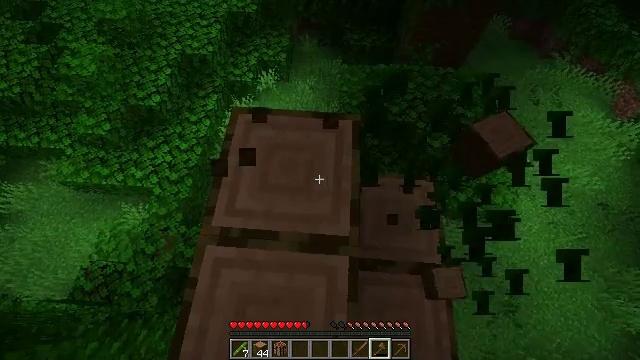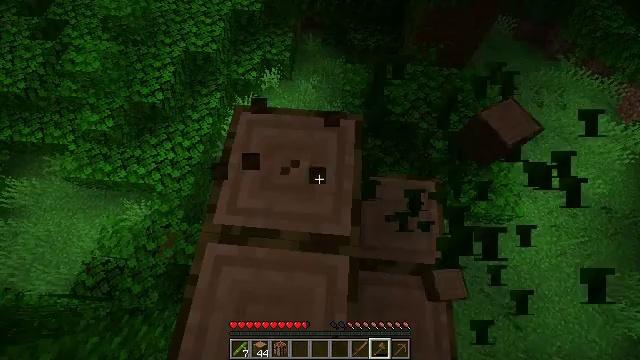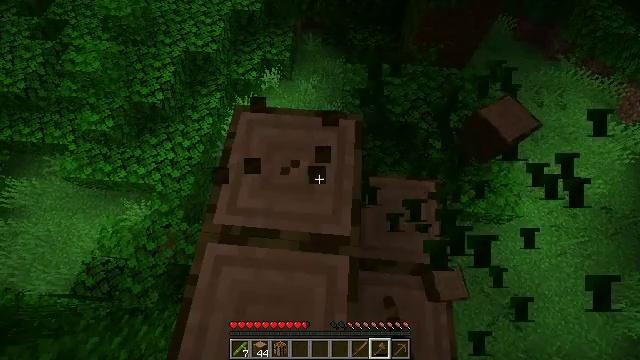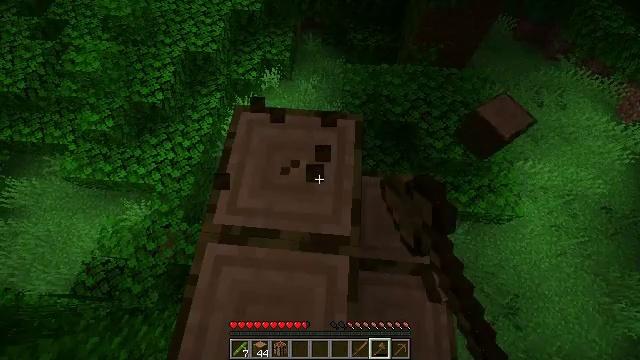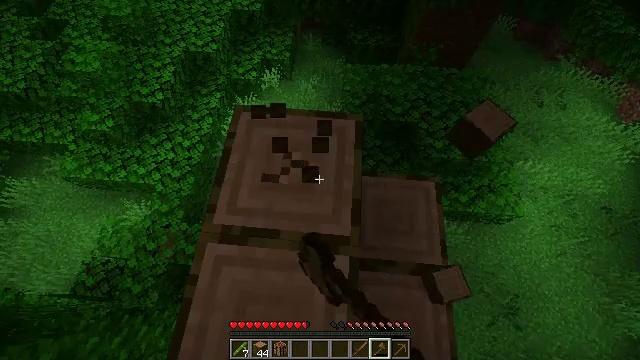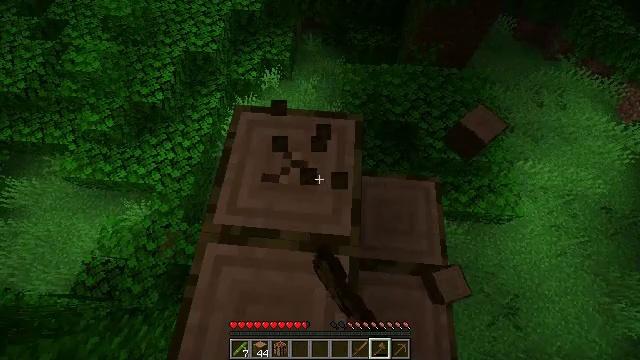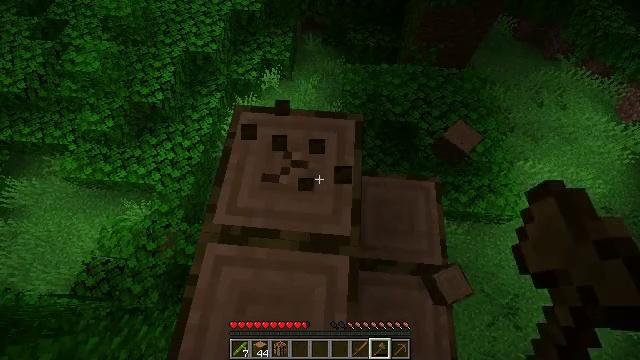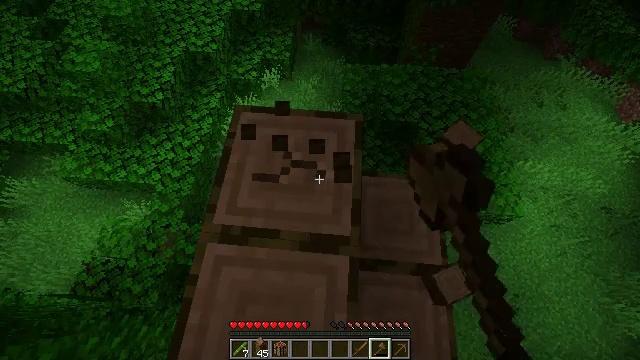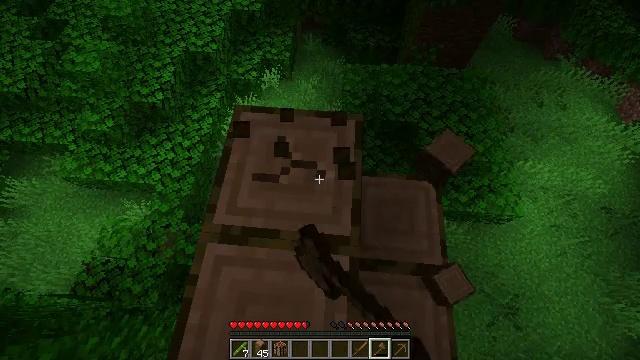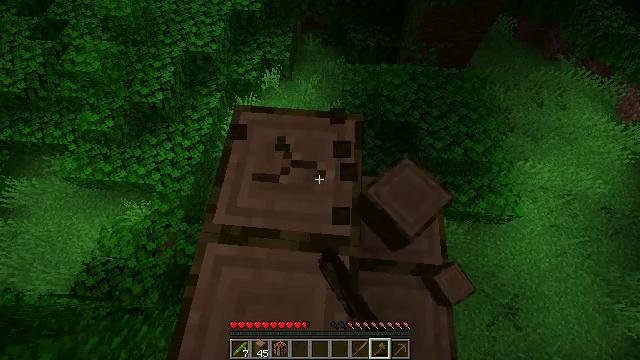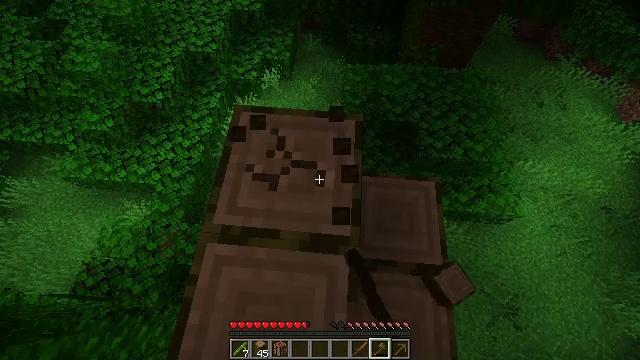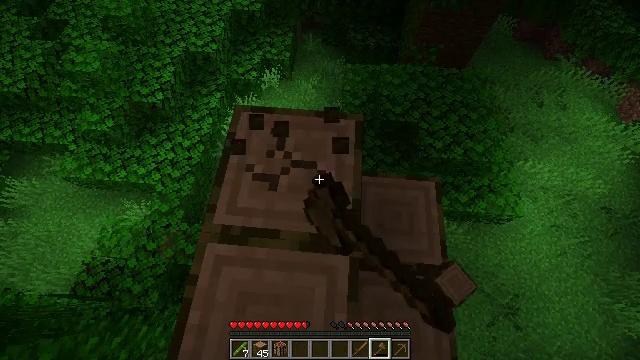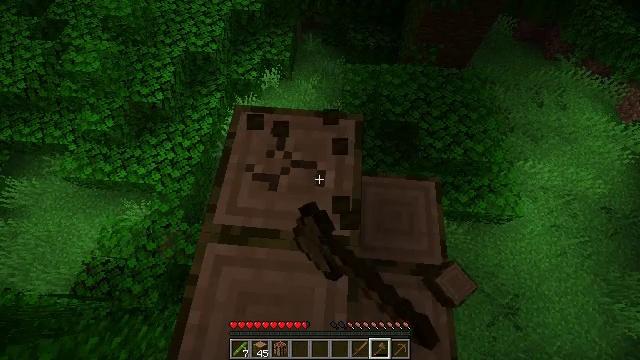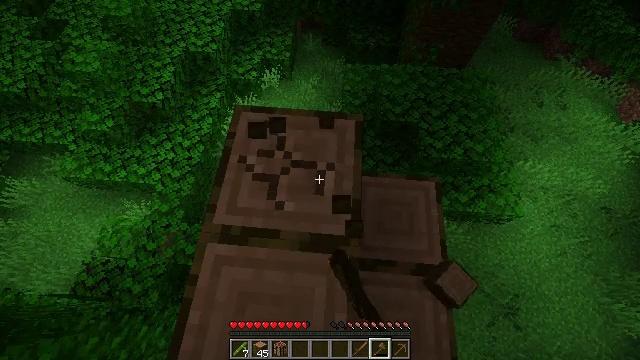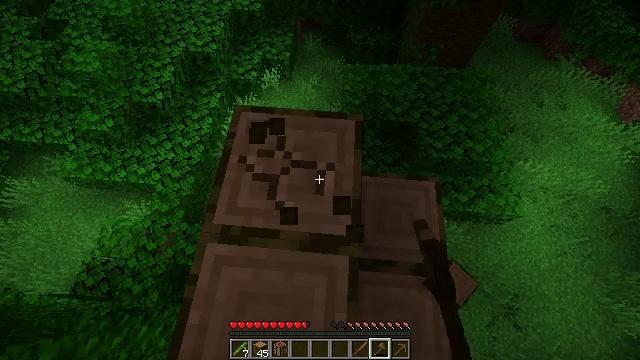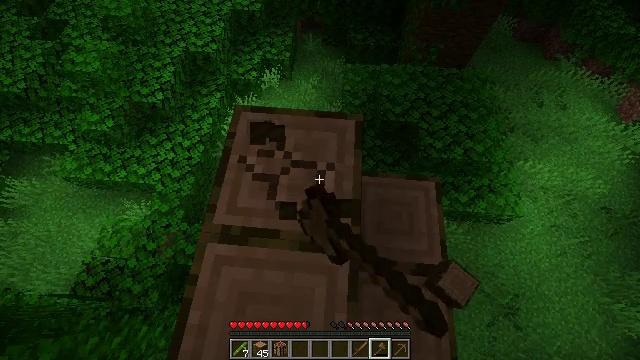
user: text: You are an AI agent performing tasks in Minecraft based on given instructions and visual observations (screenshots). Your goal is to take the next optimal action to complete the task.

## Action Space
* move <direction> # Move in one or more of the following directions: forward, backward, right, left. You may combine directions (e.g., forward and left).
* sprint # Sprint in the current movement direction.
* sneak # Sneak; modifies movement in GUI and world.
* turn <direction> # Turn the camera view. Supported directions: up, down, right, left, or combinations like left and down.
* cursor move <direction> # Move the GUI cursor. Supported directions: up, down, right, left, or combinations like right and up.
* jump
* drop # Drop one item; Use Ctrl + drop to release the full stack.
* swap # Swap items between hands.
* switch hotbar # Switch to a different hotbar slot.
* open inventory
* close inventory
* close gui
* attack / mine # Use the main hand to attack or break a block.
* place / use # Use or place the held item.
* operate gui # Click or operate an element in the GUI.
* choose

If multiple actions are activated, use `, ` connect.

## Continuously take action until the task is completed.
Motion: motion action
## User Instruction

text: Chop down a jungle log from the jungle tree.
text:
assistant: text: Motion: attack / mine
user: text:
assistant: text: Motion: attack / mine
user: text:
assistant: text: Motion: attack / mine
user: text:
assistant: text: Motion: attack / mine
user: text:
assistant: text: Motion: attack / mine
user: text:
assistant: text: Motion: attack / mine
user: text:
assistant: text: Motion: attack / mine
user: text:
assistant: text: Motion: attack / mine
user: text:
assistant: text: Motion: attack / mine
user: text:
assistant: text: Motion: attack / mine
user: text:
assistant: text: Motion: attack / mine
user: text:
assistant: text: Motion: attack / mine
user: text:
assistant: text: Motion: attack / mine
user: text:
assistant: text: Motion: attack / mine
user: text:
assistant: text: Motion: attack / mine
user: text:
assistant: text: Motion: attack / mine
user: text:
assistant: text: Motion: attack / mine
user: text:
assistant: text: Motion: attack / mine
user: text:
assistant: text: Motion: attack / mine
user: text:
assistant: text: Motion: attack / mine
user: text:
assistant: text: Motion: attack / mine
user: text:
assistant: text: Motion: attack / mine
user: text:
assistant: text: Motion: attack / mine
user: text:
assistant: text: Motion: attack / mine
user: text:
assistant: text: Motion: attack / mine
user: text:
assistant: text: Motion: attack / mine
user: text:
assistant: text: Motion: attack / mine
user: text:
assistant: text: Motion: attack / mine
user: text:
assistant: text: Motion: attack / mine
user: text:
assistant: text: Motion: turn left and down, attack / mine